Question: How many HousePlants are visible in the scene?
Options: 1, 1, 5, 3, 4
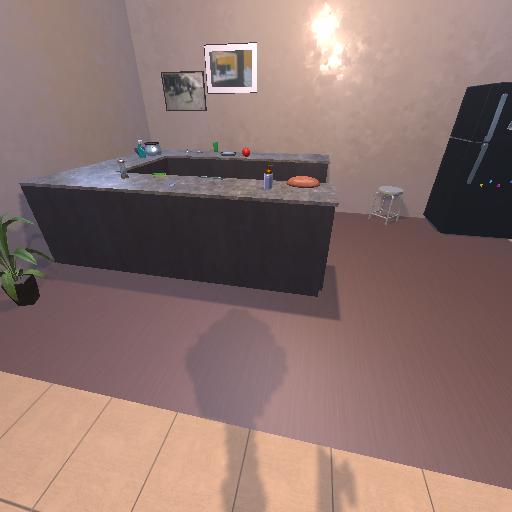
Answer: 1